【题型】填空题　【知识点】解析几何　【难度】medium
如图，在矩形$ABCD$中，$AB = \sqrt{2}$，$BC = 2$，点$E$在边$CD$上运动（包含端点），则$\overrightarrow{AE} \cdot \overrightarrow{BE}$的取值范围为$\left[\dfrac{7}{2},4\right]$。

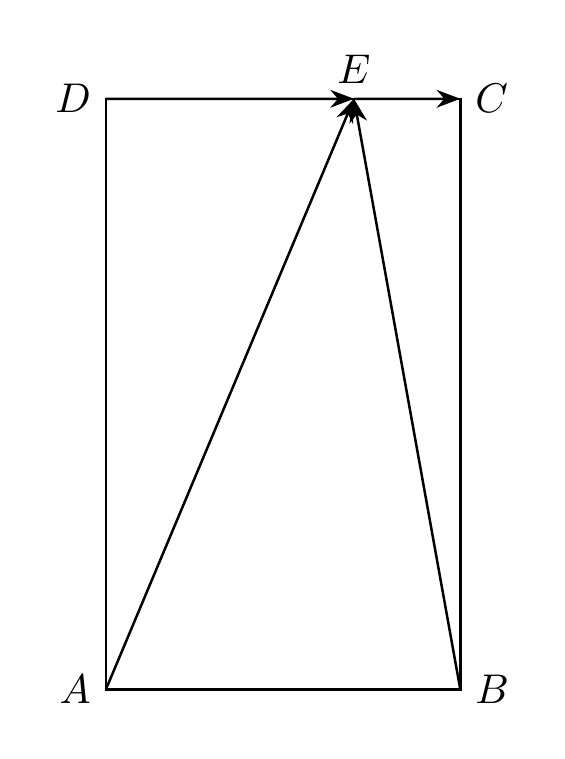
【解答】
【分析】建立平面直角坐标系，设$E(x,2)$，$(0 \leqslant x \leqslant \sqrt{2})$，求出$\overrightarrow{AE}$、$\overrightarrow{BE}$的坐标，由数量积的坐标运算和二次函数的值域求法计算即可。

【解答】解：以$A$为坐标原点，$AB$，$AD$所在直线分别为$x$，$y$轴，建立平面直角坐标系，

则$A(0,0)$，$B(\sqrt{2},0)$，$D(0,2)$，$C(\sqrt{2},2)$，设$E(x,2)$，$(0 \leqslant x \leqslant \sqrt{2})$，

所以$\overrightarrow{AE} = (x,2)$，$\overrightarrow{BE} = (x-\sqrt{2},2)$，

所以$\overrightarrow{AE} \cdot \overrightarrow{BE} = x(x-\sqrt{2}) + 4 = x^2 - \sqrt{2}x + 4 = \left(x - \dfrac{\sqrt{2}}{2}\right)^2 + \dfrac{7}{2}$，

当$x = \dfrac{\sqrt{2}}{2}$时，$\overrightarrow{AE} \cdot \overrightarrow{BE}$有最小值$\dfrac{7}{2}$；

当$x = 0$或$x = \sqrt{2}$时，$\overrightarrow{AE} \cdot \overrightarrow{BE}$有最大值$4$，

所以$\overrightarrow{AE} \cdot \overrightarrow{BE}$的取值范围为$\left[\dfrac{7}{2},4\right]$。

故答案为：$\left[\dfrac{7}{2},4\right]$。

【点评】本题考查平面向量的数量积运算，涉及二次函数的值域求法，属于中档题。
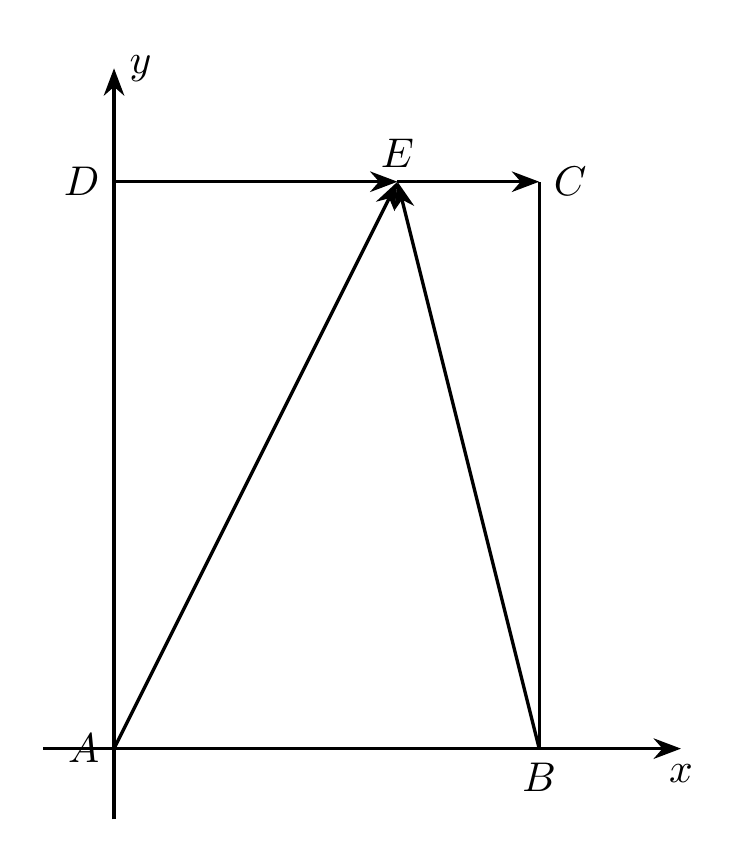